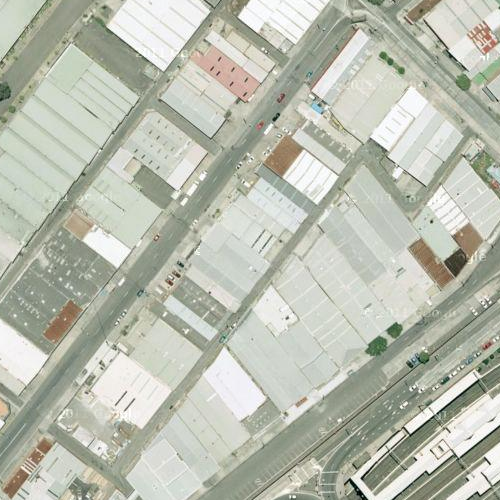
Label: sydney